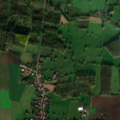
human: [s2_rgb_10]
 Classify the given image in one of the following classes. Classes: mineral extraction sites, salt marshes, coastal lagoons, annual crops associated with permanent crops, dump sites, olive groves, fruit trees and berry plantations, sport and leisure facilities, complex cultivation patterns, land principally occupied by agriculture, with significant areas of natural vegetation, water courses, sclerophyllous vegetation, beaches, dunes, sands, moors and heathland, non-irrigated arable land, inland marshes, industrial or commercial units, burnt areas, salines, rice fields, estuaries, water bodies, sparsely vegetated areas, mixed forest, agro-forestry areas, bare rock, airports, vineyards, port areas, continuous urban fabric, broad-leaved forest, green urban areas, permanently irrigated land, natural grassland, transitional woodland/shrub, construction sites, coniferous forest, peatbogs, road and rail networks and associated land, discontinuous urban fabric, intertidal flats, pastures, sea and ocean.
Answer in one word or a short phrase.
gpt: discontinuous urban fabric, non-irrigated arable land, pastures, complex cultivation patterns, land principally occupied by agriculture, with significant areas of natural vegetation, broad-leaved forest, transitional woodland/shrub